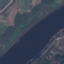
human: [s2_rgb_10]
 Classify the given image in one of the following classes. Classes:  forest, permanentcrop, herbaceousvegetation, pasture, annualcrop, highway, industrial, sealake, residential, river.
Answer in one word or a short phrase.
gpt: River